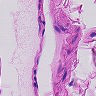
Metastatic tissue present: no